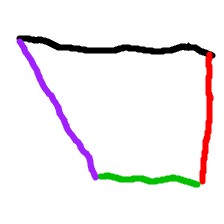
Shape: trapezoid